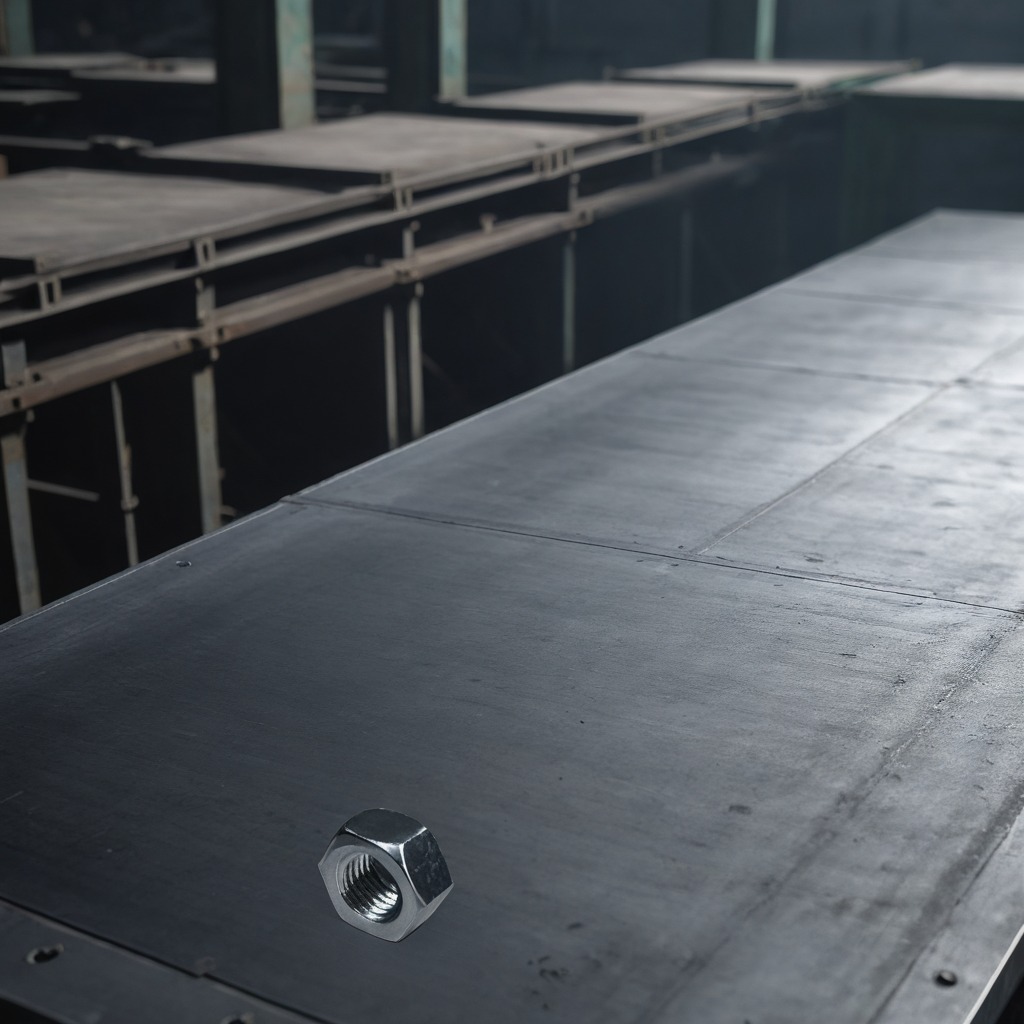
A metal nut lies on the cold steel table in a mining workshop.